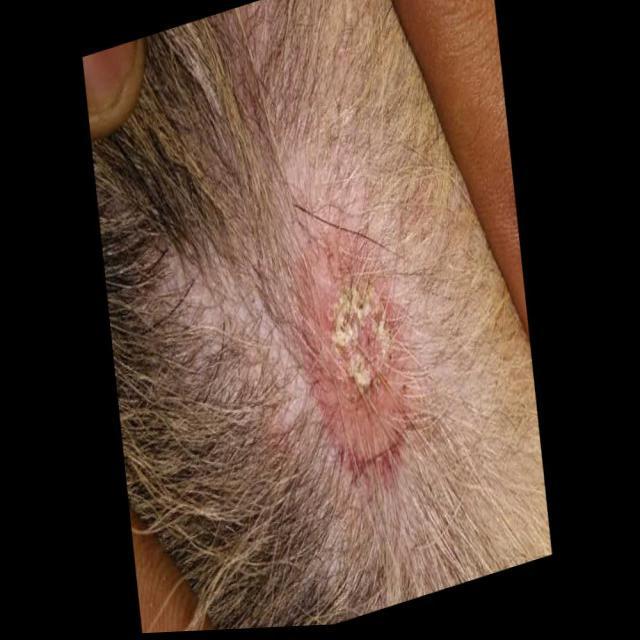
Canine ringworm (Dermatophytosis) — fungal infection caused by Microsporum or Trichophyton. Presents with circular alopecia, scaling, crusting, and broken hairs.